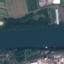
Land use / land cover class: River